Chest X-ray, PA view. Patient: 42 years old, sex F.
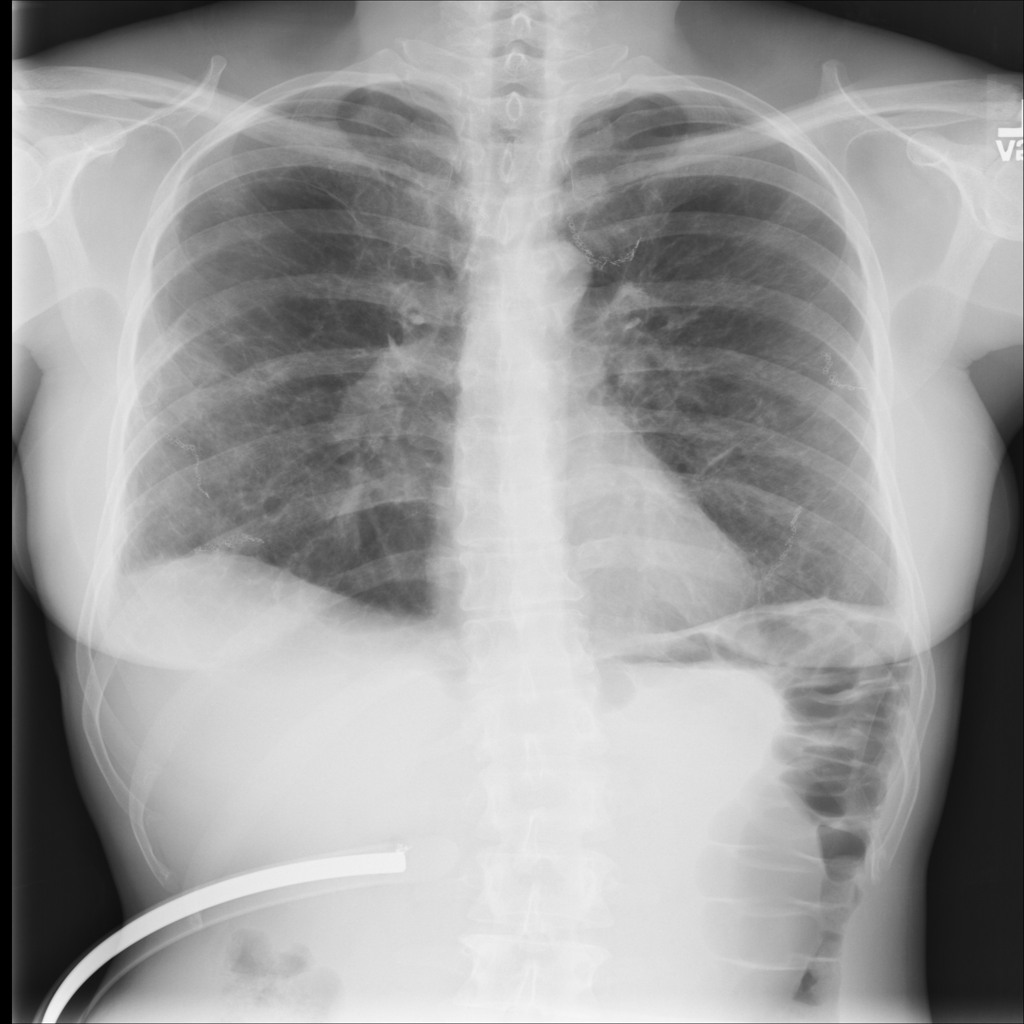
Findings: Pneumothorax